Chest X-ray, AP view. Patient: 19 years old, sex M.
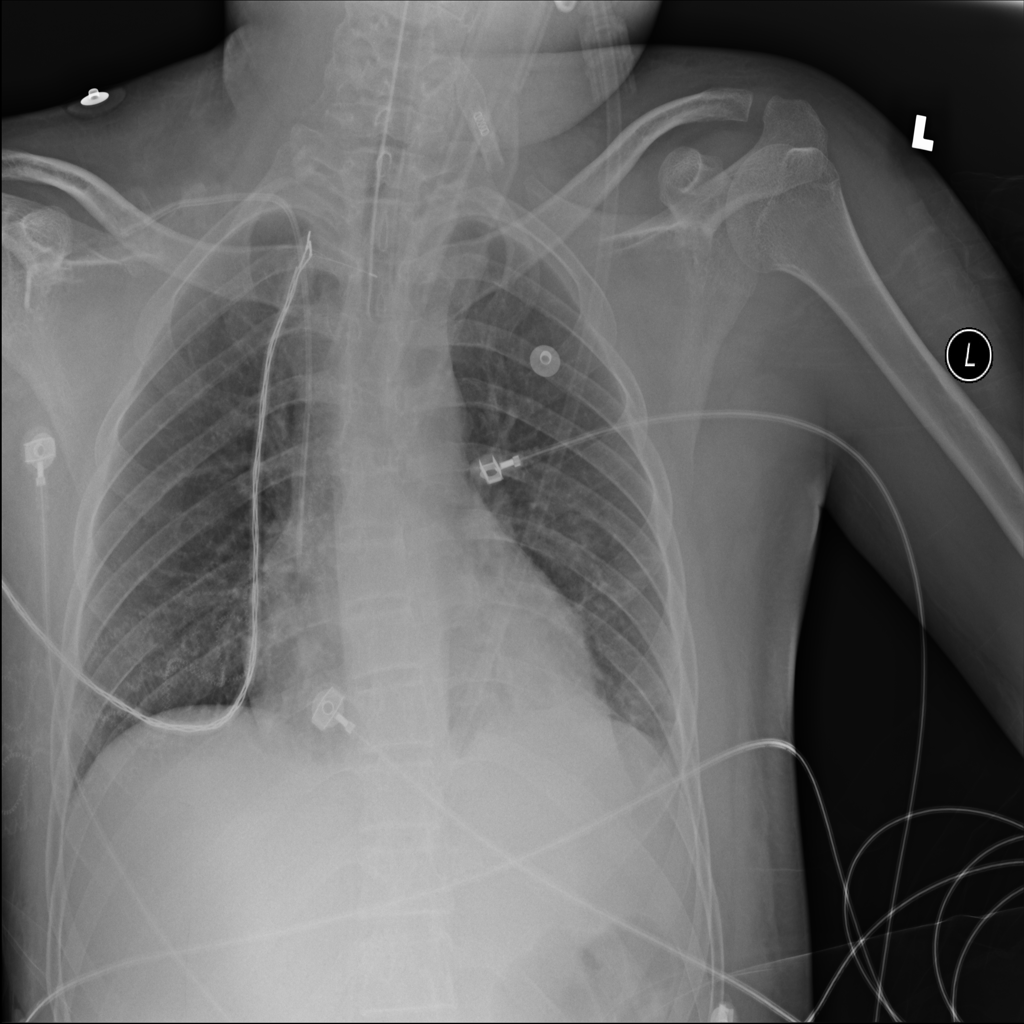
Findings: No Finding